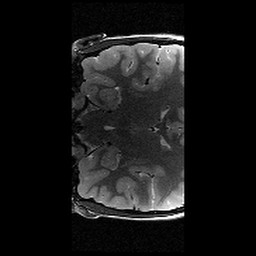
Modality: T2w
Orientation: coronal
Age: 13
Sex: female
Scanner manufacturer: siemens
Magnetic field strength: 3 T
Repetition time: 8.46 s
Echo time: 0.067 s